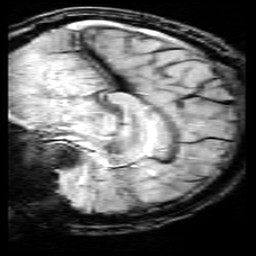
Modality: SWI
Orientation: sagittal
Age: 10
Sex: male
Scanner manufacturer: siemens
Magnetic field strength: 3 T
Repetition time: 0.027 s
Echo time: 0.02 s